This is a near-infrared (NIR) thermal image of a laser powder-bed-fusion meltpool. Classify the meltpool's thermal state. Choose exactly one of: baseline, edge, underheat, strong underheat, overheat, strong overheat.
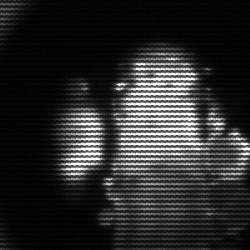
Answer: strong underheat